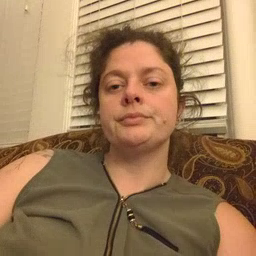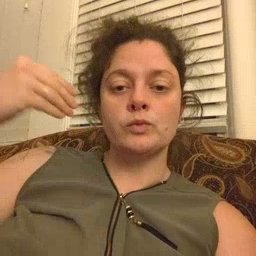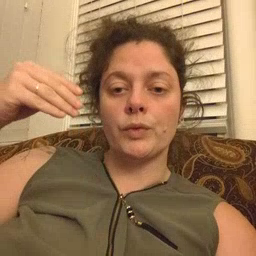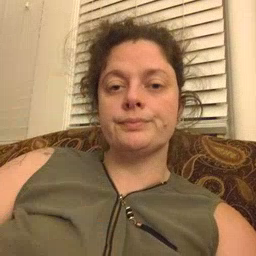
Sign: store